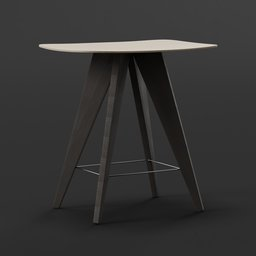
Label: furniture